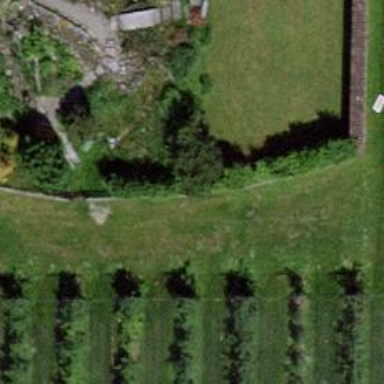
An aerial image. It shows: Hedge acting as barrier.